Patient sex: M
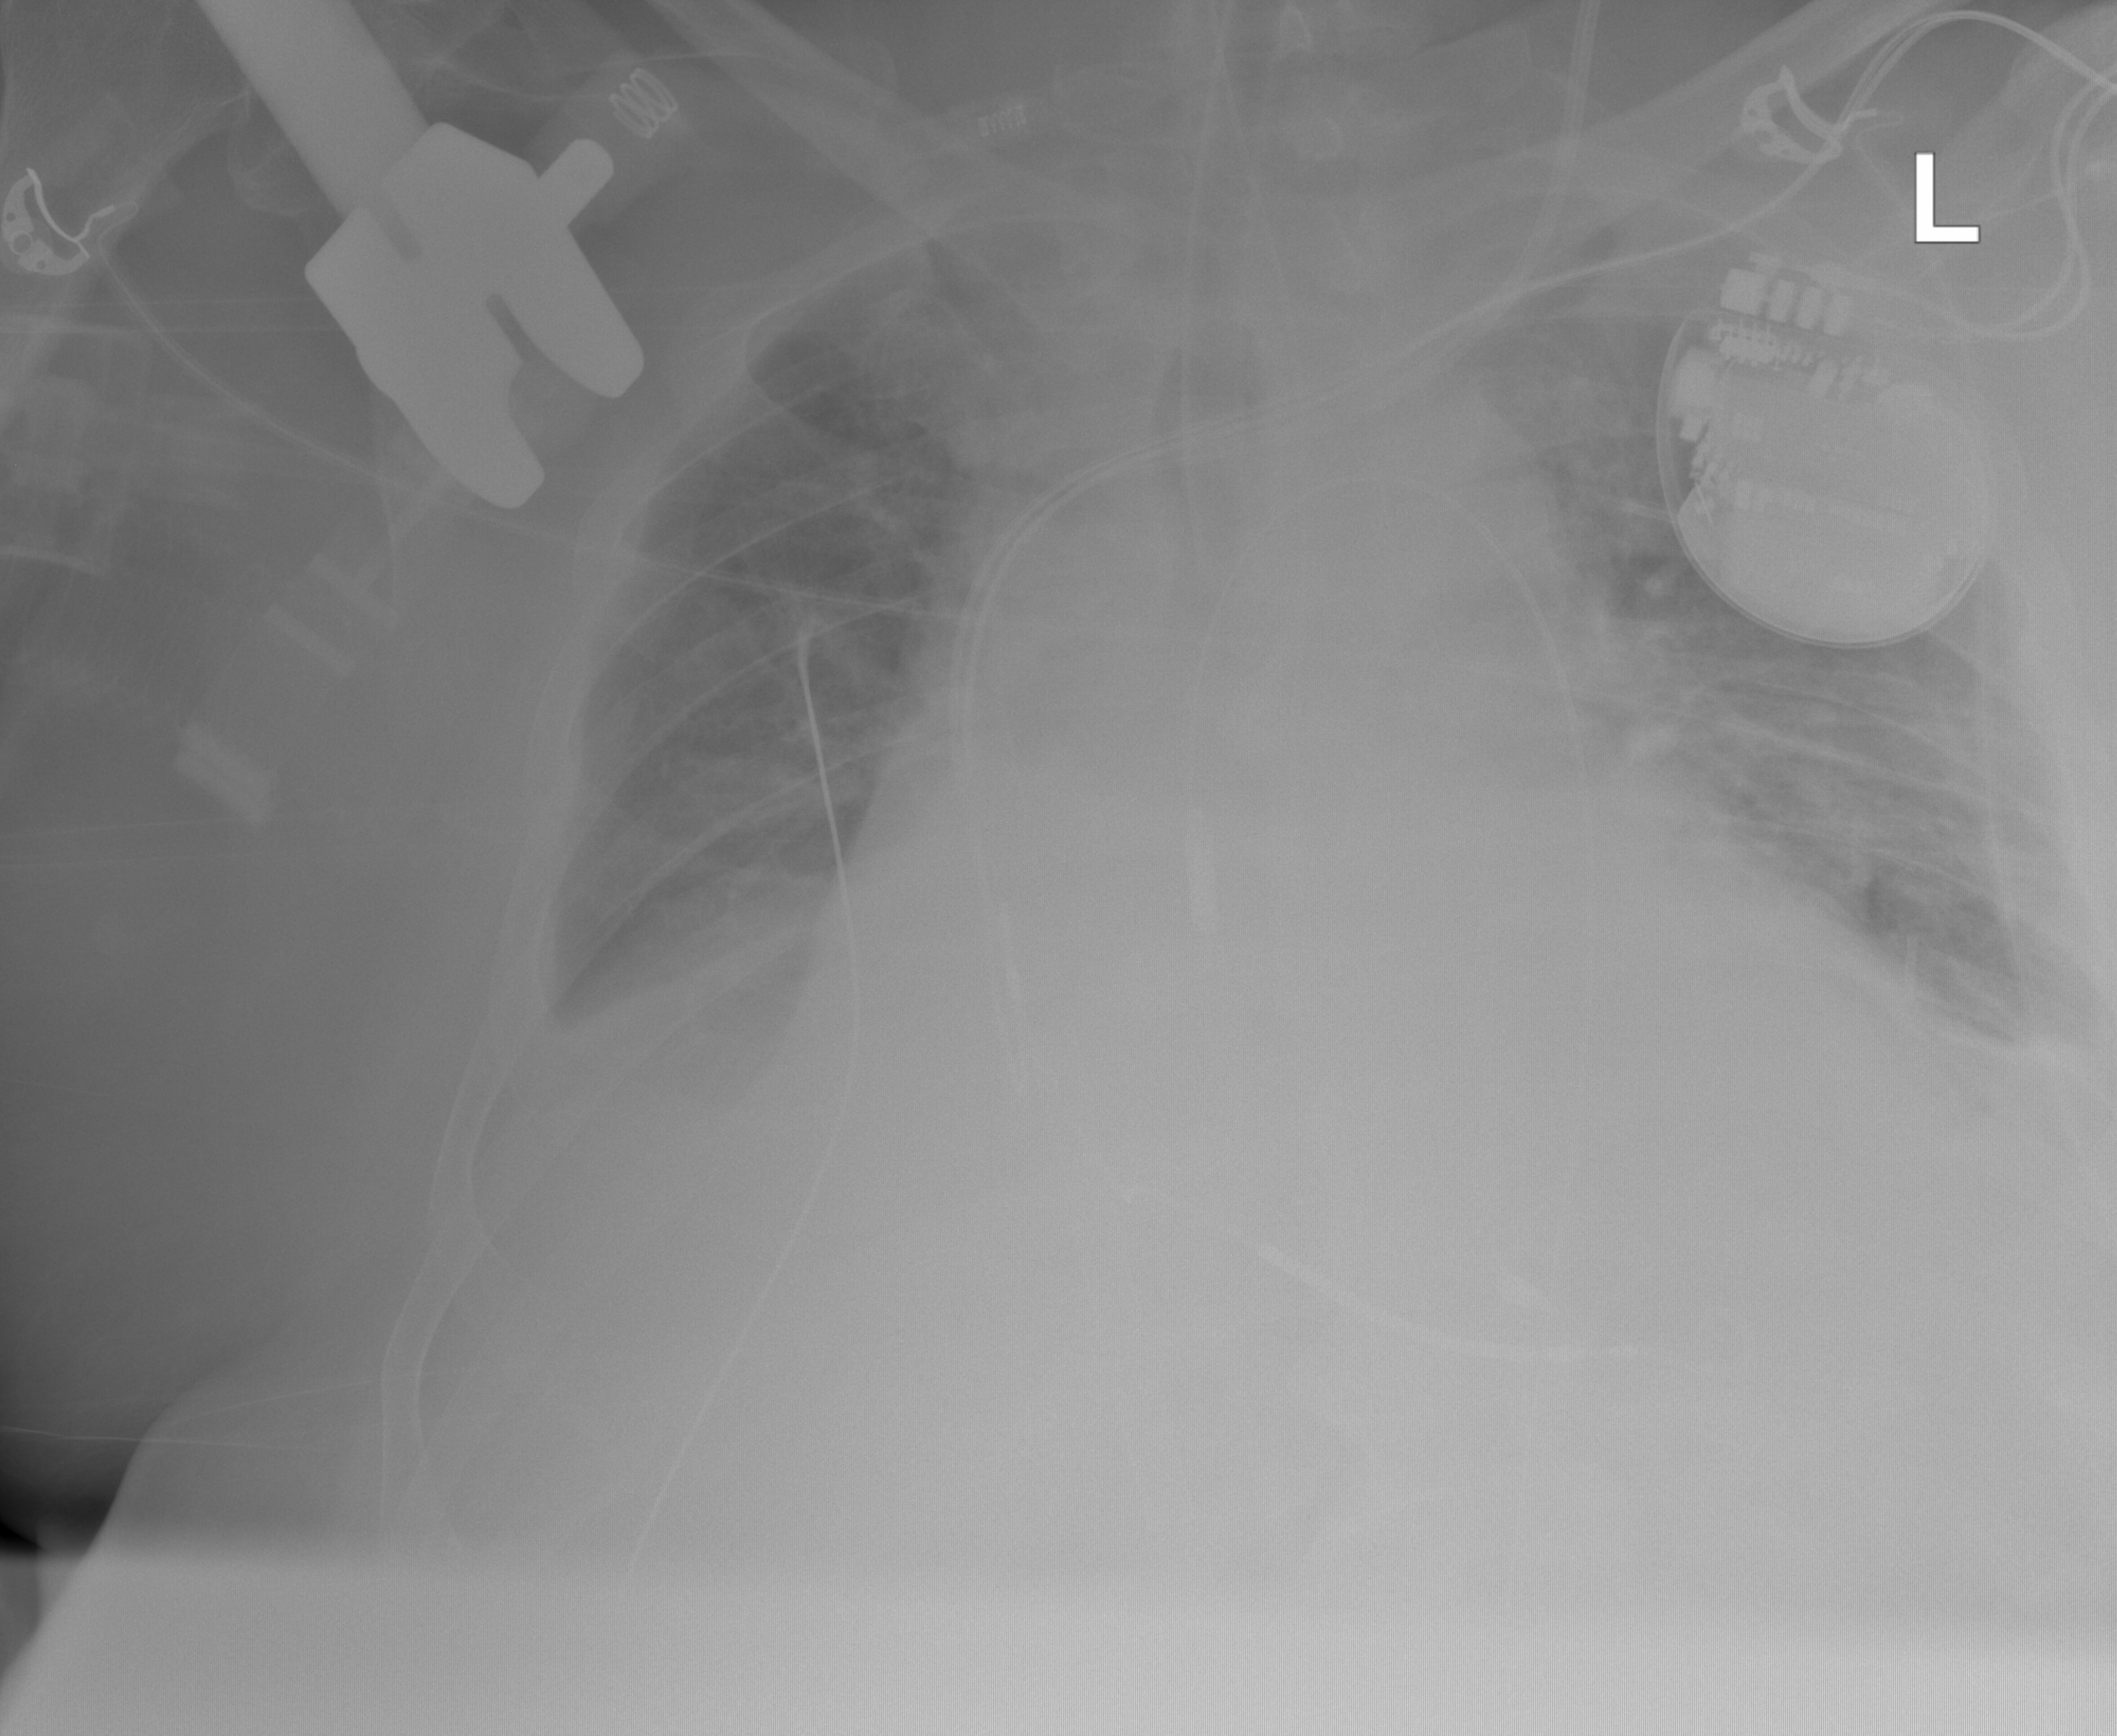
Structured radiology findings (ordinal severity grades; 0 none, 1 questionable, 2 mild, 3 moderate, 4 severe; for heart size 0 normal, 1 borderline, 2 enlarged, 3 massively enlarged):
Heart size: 3
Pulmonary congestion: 2
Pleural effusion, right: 2
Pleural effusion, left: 1
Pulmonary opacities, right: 2
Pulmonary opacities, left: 2
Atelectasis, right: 2
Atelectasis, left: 2